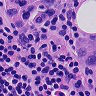
Metastatic tissue present: yes